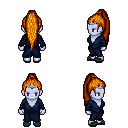
a pixel art fantasy rpg character, female body template, dark elf, purple skin, blue robe, teal pants, dark blonde extra-long topknot hairstyle, silver tiara, gray slippers, four views (front, back, left, right), 2x2 character sprite sheet, small pixel art, hard edges, no anti-aliasing